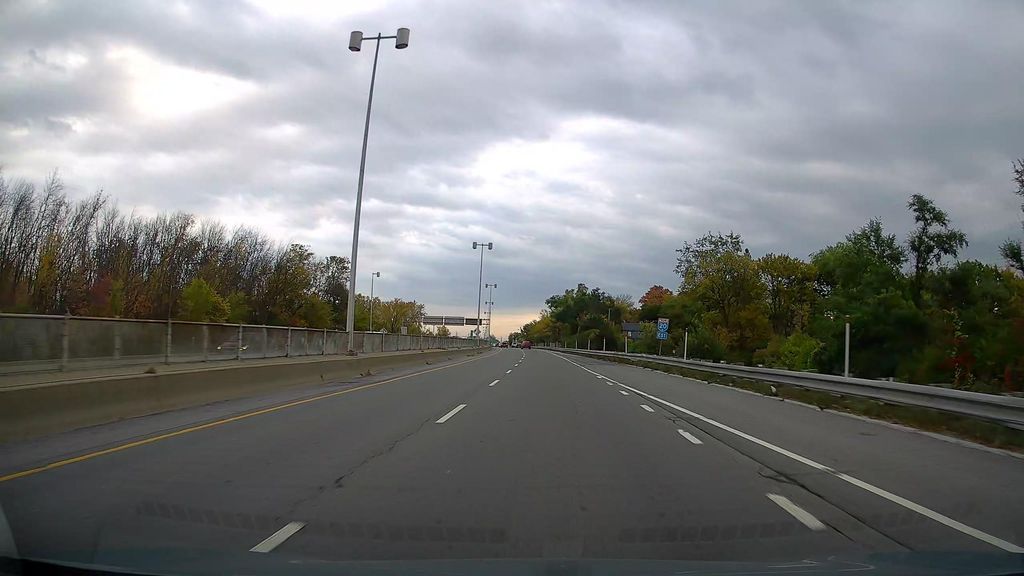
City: montreal